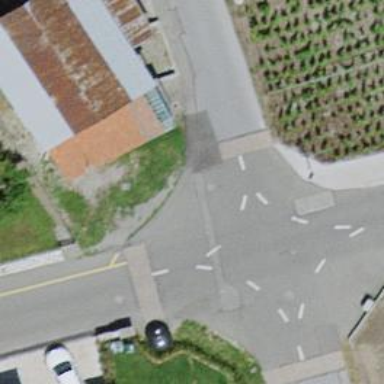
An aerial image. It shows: Unmarked crossing on footway.